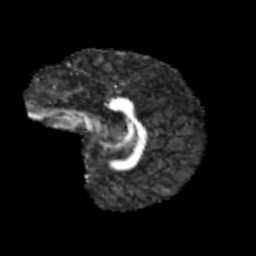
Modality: FA
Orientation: sagittal
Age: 11
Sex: male
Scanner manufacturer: siemens
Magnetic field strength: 3 T
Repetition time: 3.8 s
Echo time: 0.07 s